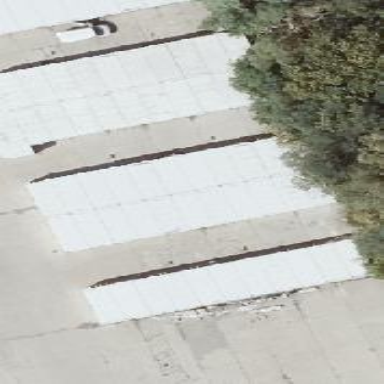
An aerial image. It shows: Shed building.